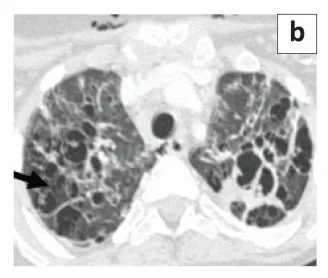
Contrast-enhanced CT chest axial.
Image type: radiology (ct)